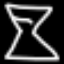
Label: hourglass